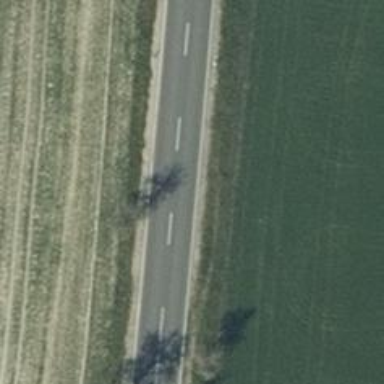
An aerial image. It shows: Tertiary road.